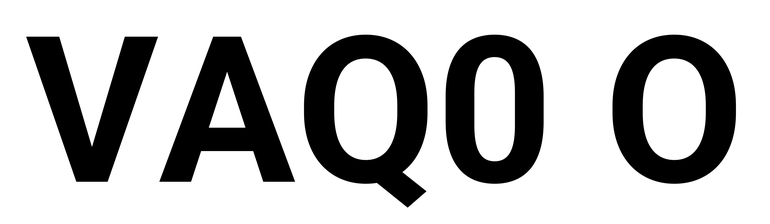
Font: Roboto_Bold